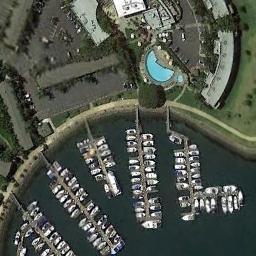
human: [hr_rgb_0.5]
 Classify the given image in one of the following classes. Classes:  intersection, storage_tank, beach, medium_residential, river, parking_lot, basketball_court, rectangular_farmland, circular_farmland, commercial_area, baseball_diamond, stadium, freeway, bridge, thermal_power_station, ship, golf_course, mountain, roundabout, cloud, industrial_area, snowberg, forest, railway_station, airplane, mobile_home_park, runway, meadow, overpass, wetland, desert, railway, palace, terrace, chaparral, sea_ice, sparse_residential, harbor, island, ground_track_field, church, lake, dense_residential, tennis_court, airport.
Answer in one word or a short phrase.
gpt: harbor